Aerial crown-view tile of a tropical tree (Barro Colorado Island, Panama), acquired 20250217:
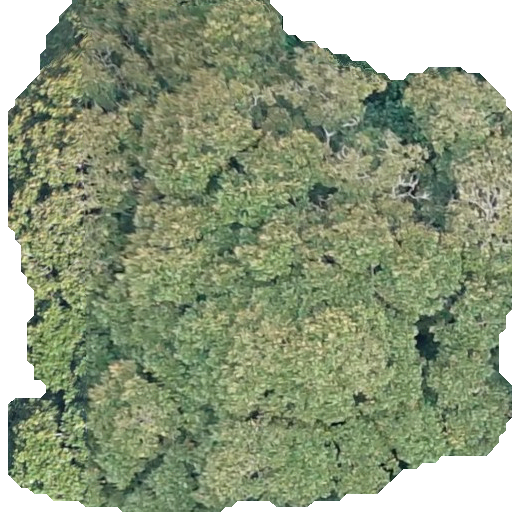
Species: Dipteryx oleifera
GBIF accepted scientific name: Dipteryx oleifera
Crown area: 344.702 m²